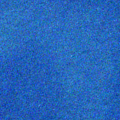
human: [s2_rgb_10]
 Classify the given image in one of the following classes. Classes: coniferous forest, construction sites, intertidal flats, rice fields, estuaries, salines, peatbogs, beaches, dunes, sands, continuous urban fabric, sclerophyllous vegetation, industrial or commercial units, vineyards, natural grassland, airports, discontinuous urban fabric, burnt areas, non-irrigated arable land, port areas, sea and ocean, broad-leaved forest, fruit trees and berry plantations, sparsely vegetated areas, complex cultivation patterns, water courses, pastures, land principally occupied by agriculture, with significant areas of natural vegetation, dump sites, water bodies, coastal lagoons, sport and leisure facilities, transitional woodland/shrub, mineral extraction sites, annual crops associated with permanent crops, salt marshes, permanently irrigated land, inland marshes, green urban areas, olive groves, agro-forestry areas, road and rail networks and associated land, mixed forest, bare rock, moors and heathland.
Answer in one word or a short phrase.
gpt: sea and ocean